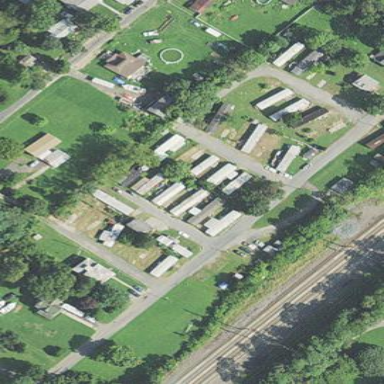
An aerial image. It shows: Residential area with static caravans.